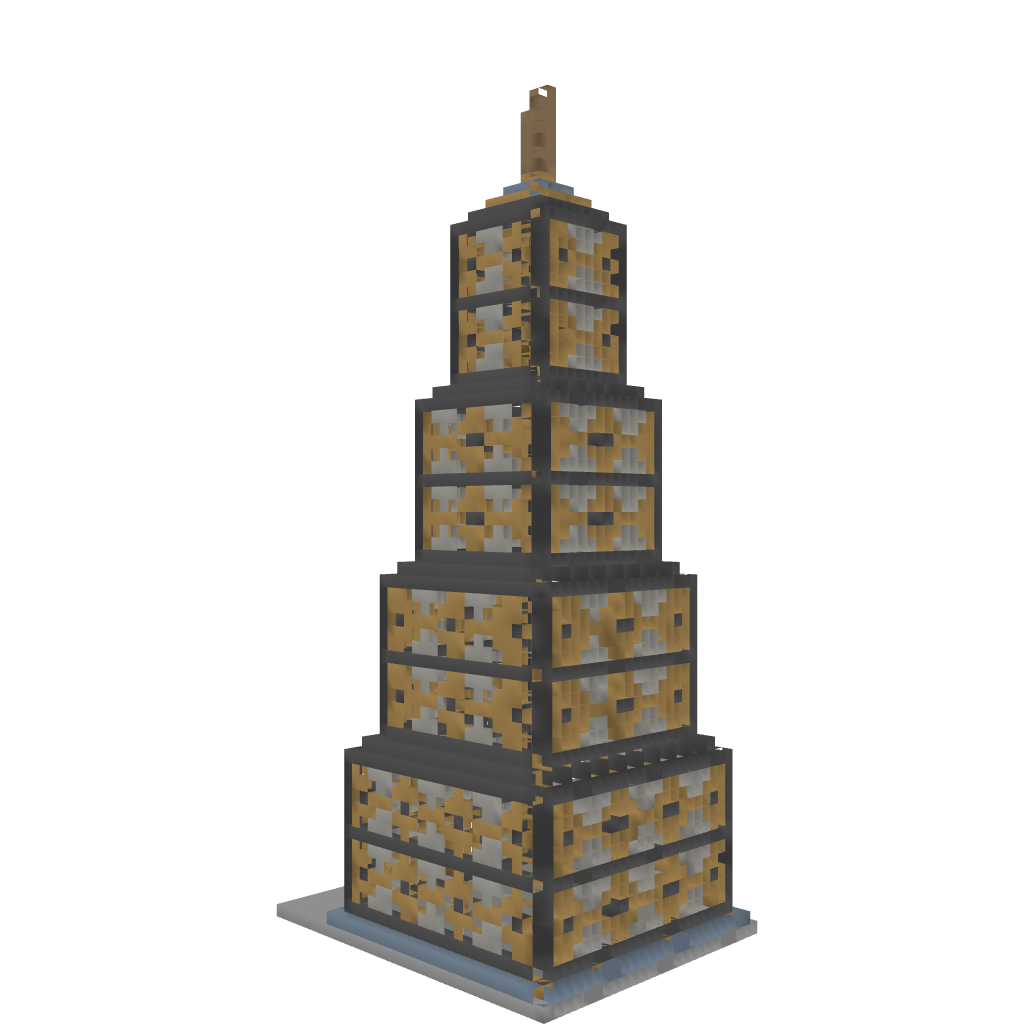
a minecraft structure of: Clock Tower